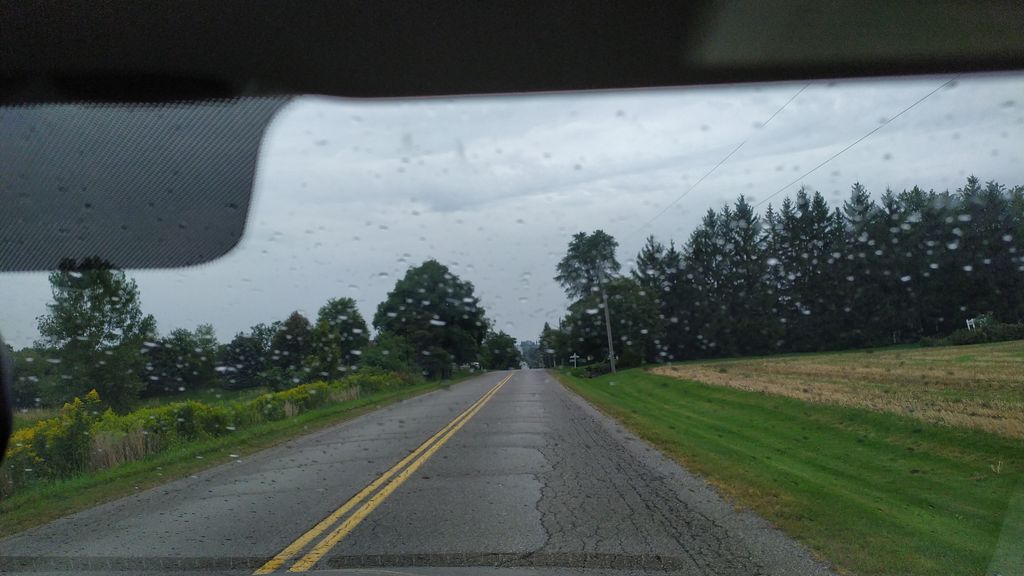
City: kitchener-waterloo